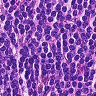
Metastatic tissue present: no